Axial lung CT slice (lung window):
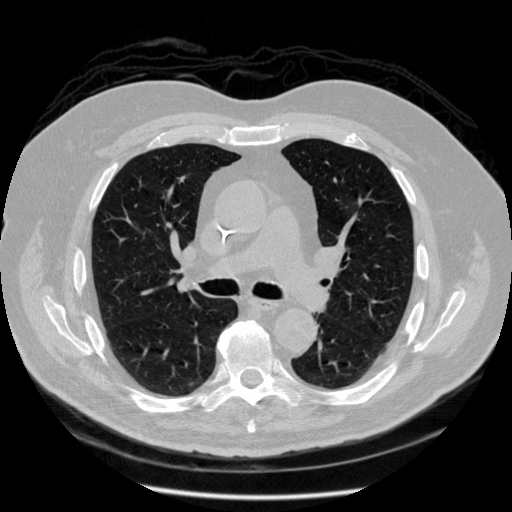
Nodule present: no